Field crop: tomato
Growth stage: 1
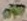
Species: solanum